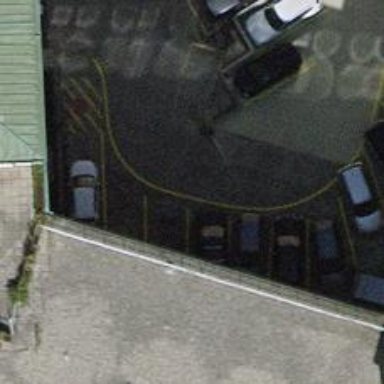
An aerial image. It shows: Road serving as parking aisle.